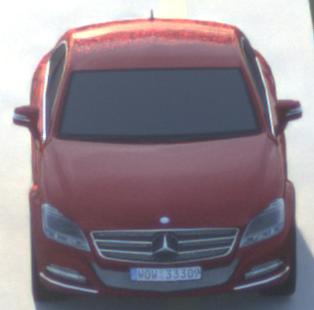
Make: Mercedes-Benz
Model: CLS Coupé 350
Detailed model: CLS-Class (218) Coupé
Model produced from: 2011/01
Model produced until: 2014/07
Doors: 4
Color: red
Road condition: dry road
Daytime: sunrise or sunset
Contrast: low contrast